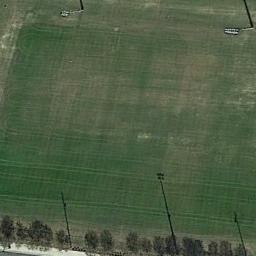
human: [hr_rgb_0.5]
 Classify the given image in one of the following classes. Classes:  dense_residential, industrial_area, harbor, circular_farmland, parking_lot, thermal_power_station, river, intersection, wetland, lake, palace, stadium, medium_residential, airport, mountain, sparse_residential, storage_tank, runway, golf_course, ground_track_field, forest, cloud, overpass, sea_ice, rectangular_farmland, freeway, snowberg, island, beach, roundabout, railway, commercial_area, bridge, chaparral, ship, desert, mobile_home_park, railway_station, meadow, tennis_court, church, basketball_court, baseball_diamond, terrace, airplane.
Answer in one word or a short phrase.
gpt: meadow